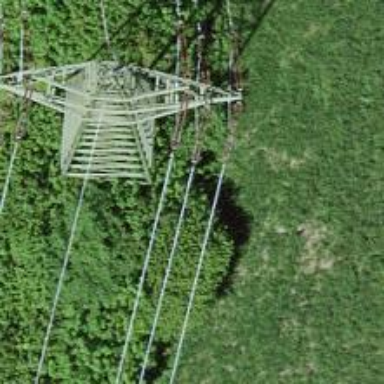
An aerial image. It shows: Power tower.